Question: I've got a finished application here, but there's a ton of blank space on the screen and I've been fiddling around with things for a while, but the picture below is the most I've managed to cut.

I'm assuming I'm not using a certain method or utility that I may or may not have used at all yet.
Here's the code:
'''
public ListWindow() {
chooser = new JFileChooser();
this.setLayout(new GridLayout(3,1,1,1));
JPanel sortPanel = new JPanel();
JPanel displayPanel = new JPanel();
JPanel btns = new JPanel();
JLabel sortLabel = new JLabel("Sort by:");
sortGame = new JRadioButton("Game");
sortScore = new JRadioButton("Score");
sortBtn = new JButton("Sort");
ButtonGroup group = new ButtonGroup();
group.add(sortGame);
group.add(sortScore);
list = new JList(reviewList.toArray());
JScrollPane reviewPane = new JScrollPane(list);
reviewPane.setPreferredSize(new Dimension(400, 150));
windowBtn = new JButton("To Review Entry");
buttonActions();
sortPanel.add(sortLabel);
sortPanel.add(sortGame);
sortPanel.add(sortScore);
sortPanel.add(sortBtn);
displayPanel.add(reviewPane);
btns.add(windowBtn);
this.add(sortPanel);
this.add(displayPanel);
this.add(btns);
}
public static void main(String[] args) {
ListWindow window = new ListWindow();
window.setDefaultCloseOperation(JFrame.EXIT_ON_CLOSE);
window.setTitle("CriticalStrike.com - Review Database");
window.pack();
window.setVisible(true);
}
}
'''
Thanks for the help, guys!
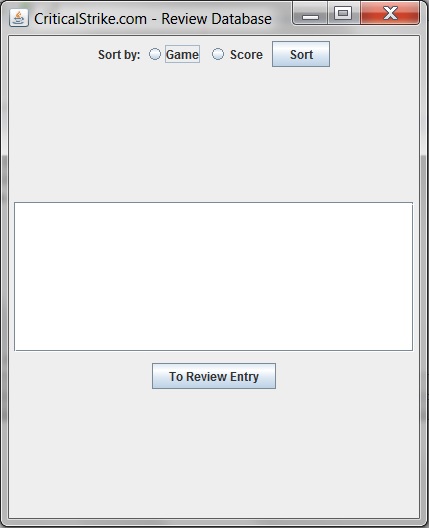
Answer: This is caused by using a GridLayout, which causes equal sized spaces to be used by the components you add to it. In your case with one column and three rows, if the three components don't take up an equal amount of space from one to the next, then some of the GridLayout areas will have unused extra space.
I suggest using a BorderLayout here. You can add the first and third components to the north and south positions, which will try to use the least amount of room height wise and most amount of room width wise, and you can add the large text area to the center position, which will try to use the most amount of room height and width wise.
So something along the lines of...
'''
this.setLayout(new BorderLayout());
...
this.add(sortPanel, BorderLayout.NORTH);
this.add(displayPanel, BorderLayout.CENTER);
this.add(btns, BorderLayout.SOUTH);
'''